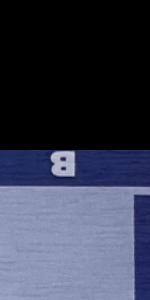
Label: Empty